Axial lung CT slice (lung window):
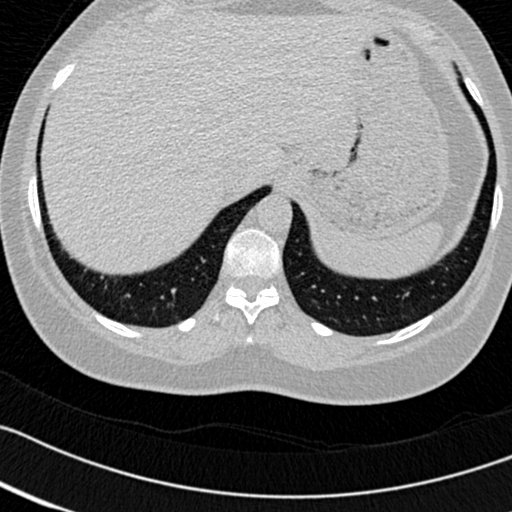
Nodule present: no